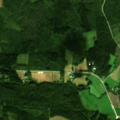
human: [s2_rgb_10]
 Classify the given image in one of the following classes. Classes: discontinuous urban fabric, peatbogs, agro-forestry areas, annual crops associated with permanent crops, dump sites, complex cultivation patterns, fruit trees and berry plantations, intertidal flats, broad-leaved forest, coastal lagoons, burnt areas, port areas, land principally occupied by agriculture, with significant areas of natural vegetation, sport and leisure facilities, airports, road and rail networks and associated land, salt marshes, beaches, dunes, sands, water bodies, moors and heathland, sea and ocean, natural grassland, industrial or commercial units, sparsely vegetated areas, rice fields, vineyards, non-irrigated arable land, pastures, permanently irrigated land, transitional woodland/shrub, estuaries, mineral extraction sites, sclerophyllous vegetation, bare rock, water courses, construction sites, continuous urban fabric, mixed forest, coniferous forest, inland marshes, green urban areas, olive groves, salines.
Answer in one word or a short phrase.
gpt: land principally occupied by agriculture, with significant areas of natural vegetation, mixed forest